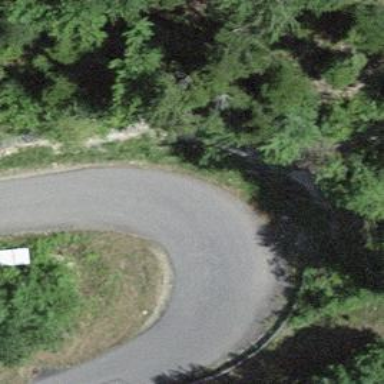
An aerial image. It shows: Well-maintained track road with grade 1 tracktype.